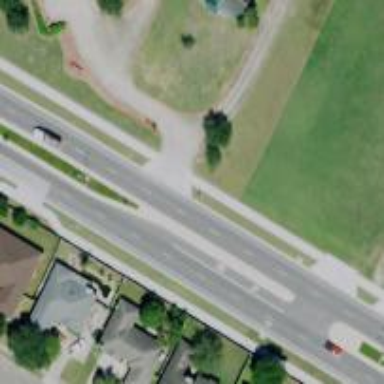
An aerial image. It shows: Secondary road.